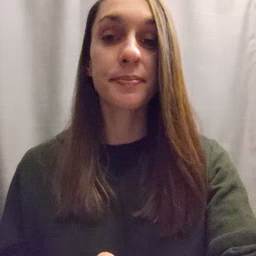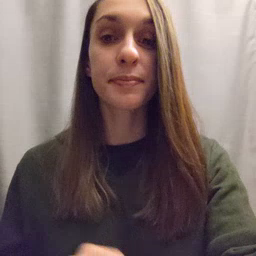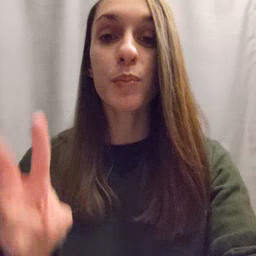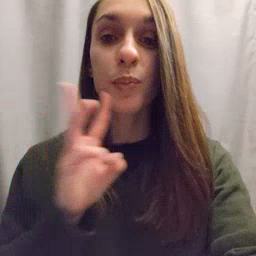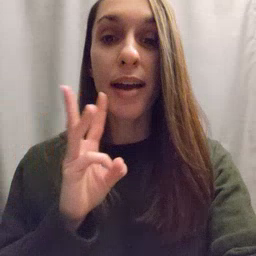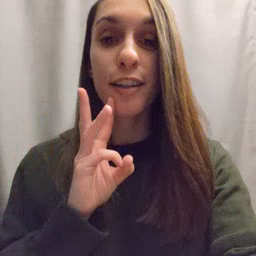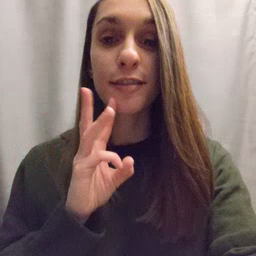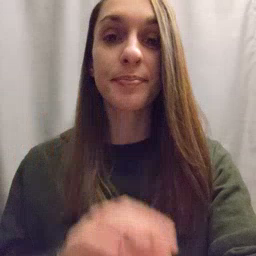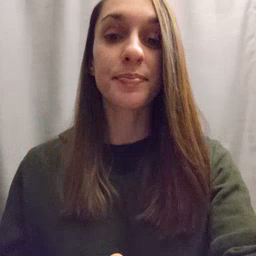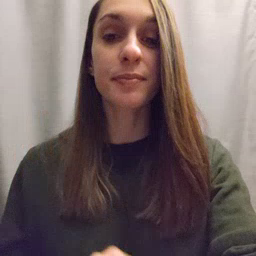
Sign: water